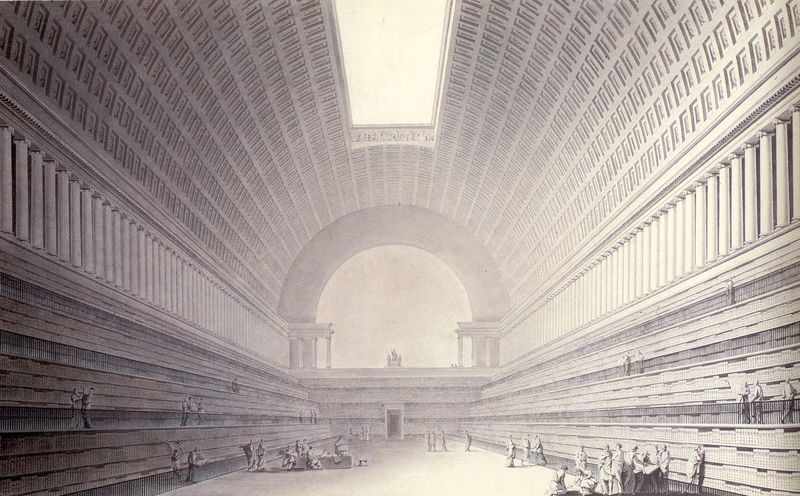
Titel: Projet pour une bibliothèque royale, Projekt für eine königliche Bibliothek
Künstler: Louis Étienne Boullée
Standort: Paris
Institution: (Privatbesitz)
Schlagwörter: dunkel, gemälde, himmel, kampf, schatten, weiß, aquarell, frauen, menschen, ausschnitt, fenster, frankreich, grau, hell, licht, männer, raum, schwarz, skizze, säule, säulen, tisch, tür, zeichnung, ausblick, dach, gebäude, zaun, leute, versammlung, architektur, lang, mensch, sockel, stehen, diskutieren, türbogen, brüstung, gehen, sonne, boden, decke, klassizismus, personen, rund, skulptur, statue, bücher, bogen, ort, perspektive, studie, tribüne, leer, grafik, graphik, linien, platz, besucher, grisaille, saal, figuren, rundbogen, kuppel, staffage, treppen, thron, geländer, stufen, lichteinfall, monumental, tor, arena, balkone, galerie, halle, ränge, foto, bögen, kolonnade, umgang, belichtung, gewölbe, offen, antike, buch, durchblick, eckig, rechteck, balustrade, beton, dachfenster, zentralperspektive, groß, schwarzweiss, stich, revolution, bahnhof, reihe, volk, bleistift, tron, entwurf, kapitelle, rom, fries, quadrate, portal, rustika, öffnung, fluchtpunkt, antik, antikisierend, geschosse, ausgang, olympia, bibliothek, bücherregale, leser, regale, kasetten, kassetten, kassettendecke, dorisch, gegenlicht, tunika, lesende, tunnel, forum, relieff, athen, quadriga, tonne, kasette, kassette, säulengang, bauwerk, kahle, kasettendecke, schäfte, tonnengewölbe, tunnelgewölbe, säulenordnung, gilly, kolonade, boullee, oberlicht, kolonaden, emporen, tonnendecke, revolutionsarchitektur, palladio-motiv, kassetierung, maß, genster, riesig, lichtschacht, boulle, utopie, senat, fiktion, deckenlicht, dimension, alexandria, mam, grösse, fluchtpunktperspektive, säul, schildbogen, verschalung, deckenfenster, akkademie, gigantisch, lesesaal, schribtisch, überdimensioniert, bogenfels, dorische säaulen, eingangstatue, mrnschen, studierende, khalle, mei, aids, formum